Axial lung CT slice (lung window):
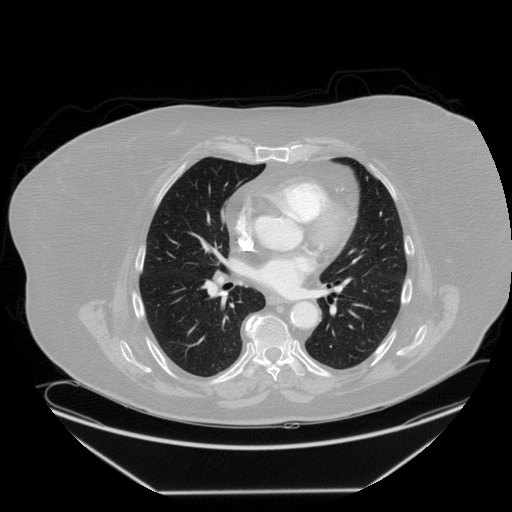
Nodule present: no